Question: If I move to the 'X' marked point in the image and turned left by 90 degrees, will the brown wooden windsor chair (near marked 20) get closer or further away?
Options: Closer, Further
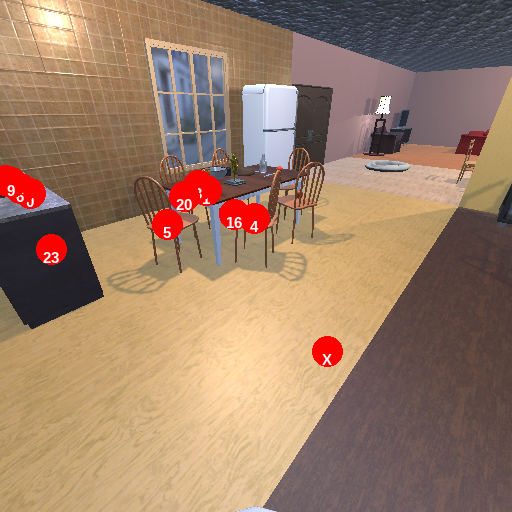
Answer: Closer